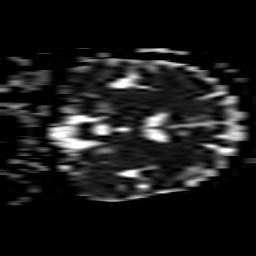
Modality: ADC
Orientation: coronal
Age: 65
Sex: female
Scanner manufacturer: philips
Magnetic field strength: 3 T
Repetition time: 4.109 s
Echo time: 0.06119 s